Question: I am using 'bootstrap.min.css' and my entire website uses this single CSS file for all pages. There are 179 pages on my website and my 'bootstrap.min.css' is just 117Kb
- - and when user moves to the next page how can I use CSS file stored on the client's system ?
this how am linking file this right method
'<link href="../../../css/proper align.css" rel="stylesheet">'
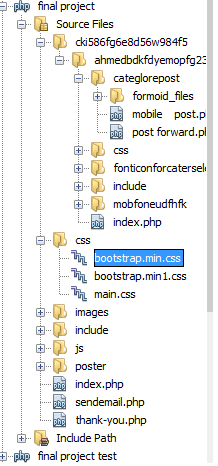
Answer: If the css file is accessed via the exactly same URL (same server, same path, same filename, no attached parameters) and the caching headers are set properly (which they are by default), the file will be cached by the browser.
You can check this behavior using the development tools of your browser.
Here you have a screenshot from the devtools of Google Chrome (hit F12). On the network tab I have selected 'bootstrap.min.css' and I see that it is served from the browsers cache. All fine here. If you don't get it from cache, you can check the caching settings inside the response header.

(<URL>